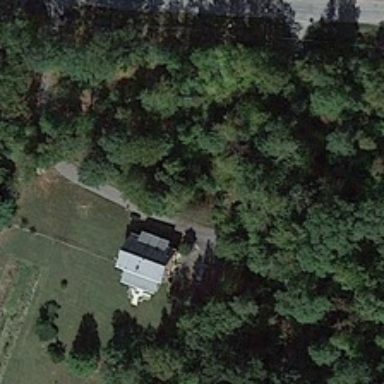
Many green trees are around a building with a piece of meadow .